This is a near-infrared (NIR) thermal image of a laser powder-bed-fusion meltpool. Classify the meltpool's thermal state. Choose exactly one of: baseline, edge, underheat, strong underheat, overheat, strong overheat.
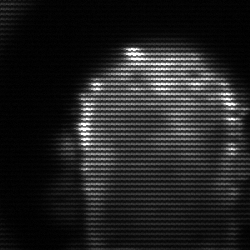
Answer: baseline